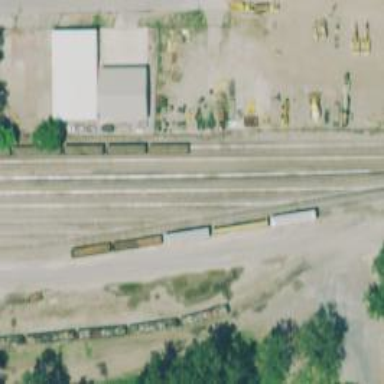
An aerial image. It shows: Railway yard used for servicing trains.